Question: I have a cash book table with the following fields: voucherNo, VoucherType, VoucherDate, Particular, Debit, Credit.
I want to separate records based on voucher type as per the below image. What query should I run or what join should I use use to achieve this view?
>
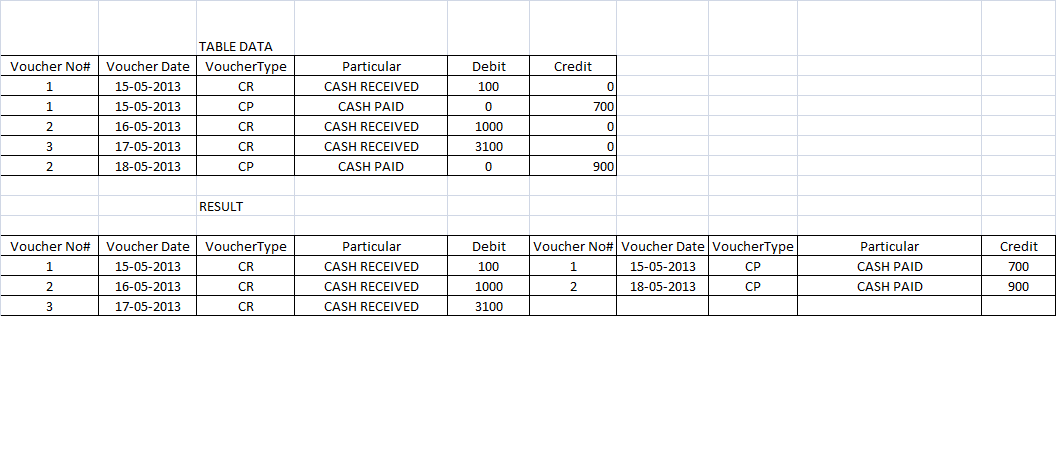
Answer: '''
SELECT tr.*, tp.*
FROM table_data tr
LEFT OUTER JOIN table_data tp
ON (
tp.VoucherNo# = tr.VoucherNo#
AND tp.VoucherType = 'CP'
)
WHERE
tr.VoucherType = 'CR'
;
'''